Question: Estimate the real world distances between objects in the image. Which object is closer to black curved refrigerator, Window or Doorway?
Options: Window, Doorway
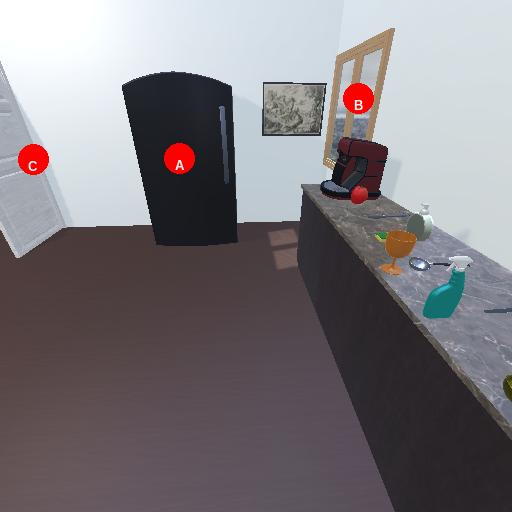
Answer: Window